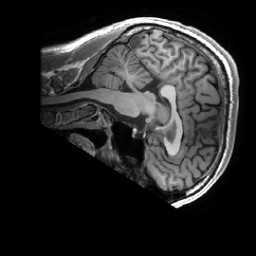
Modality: T1w
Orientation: sagittal
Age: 26
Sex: male
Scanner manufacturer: ge
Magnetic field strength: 3 T
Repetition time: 0.0073 s
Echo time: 0.003 s